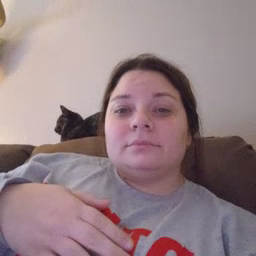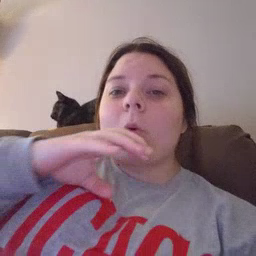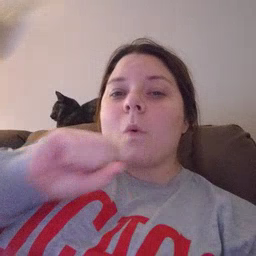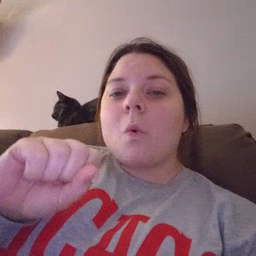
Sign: old